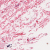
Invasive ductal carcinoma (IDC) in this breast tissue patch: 0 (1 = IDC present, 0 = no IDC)